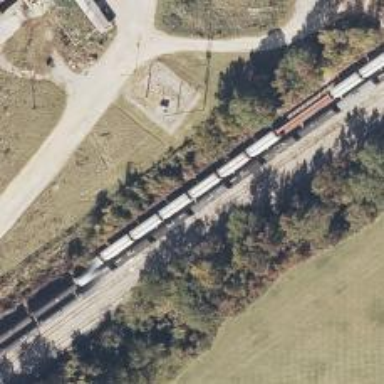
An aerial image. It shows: Railway siding with rails.